Field crop: maize
Growth stage: 2
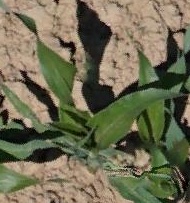
Species: maize